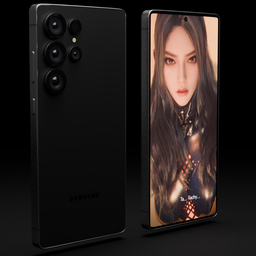
Label: electronics